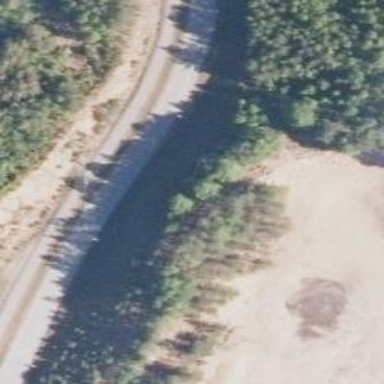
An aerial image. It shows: There is embankment in the scene.